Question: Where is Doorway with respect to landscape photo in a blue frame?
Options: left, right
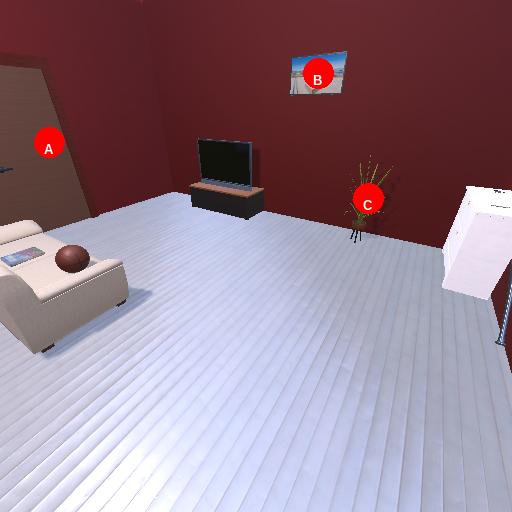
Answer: left